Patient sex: M
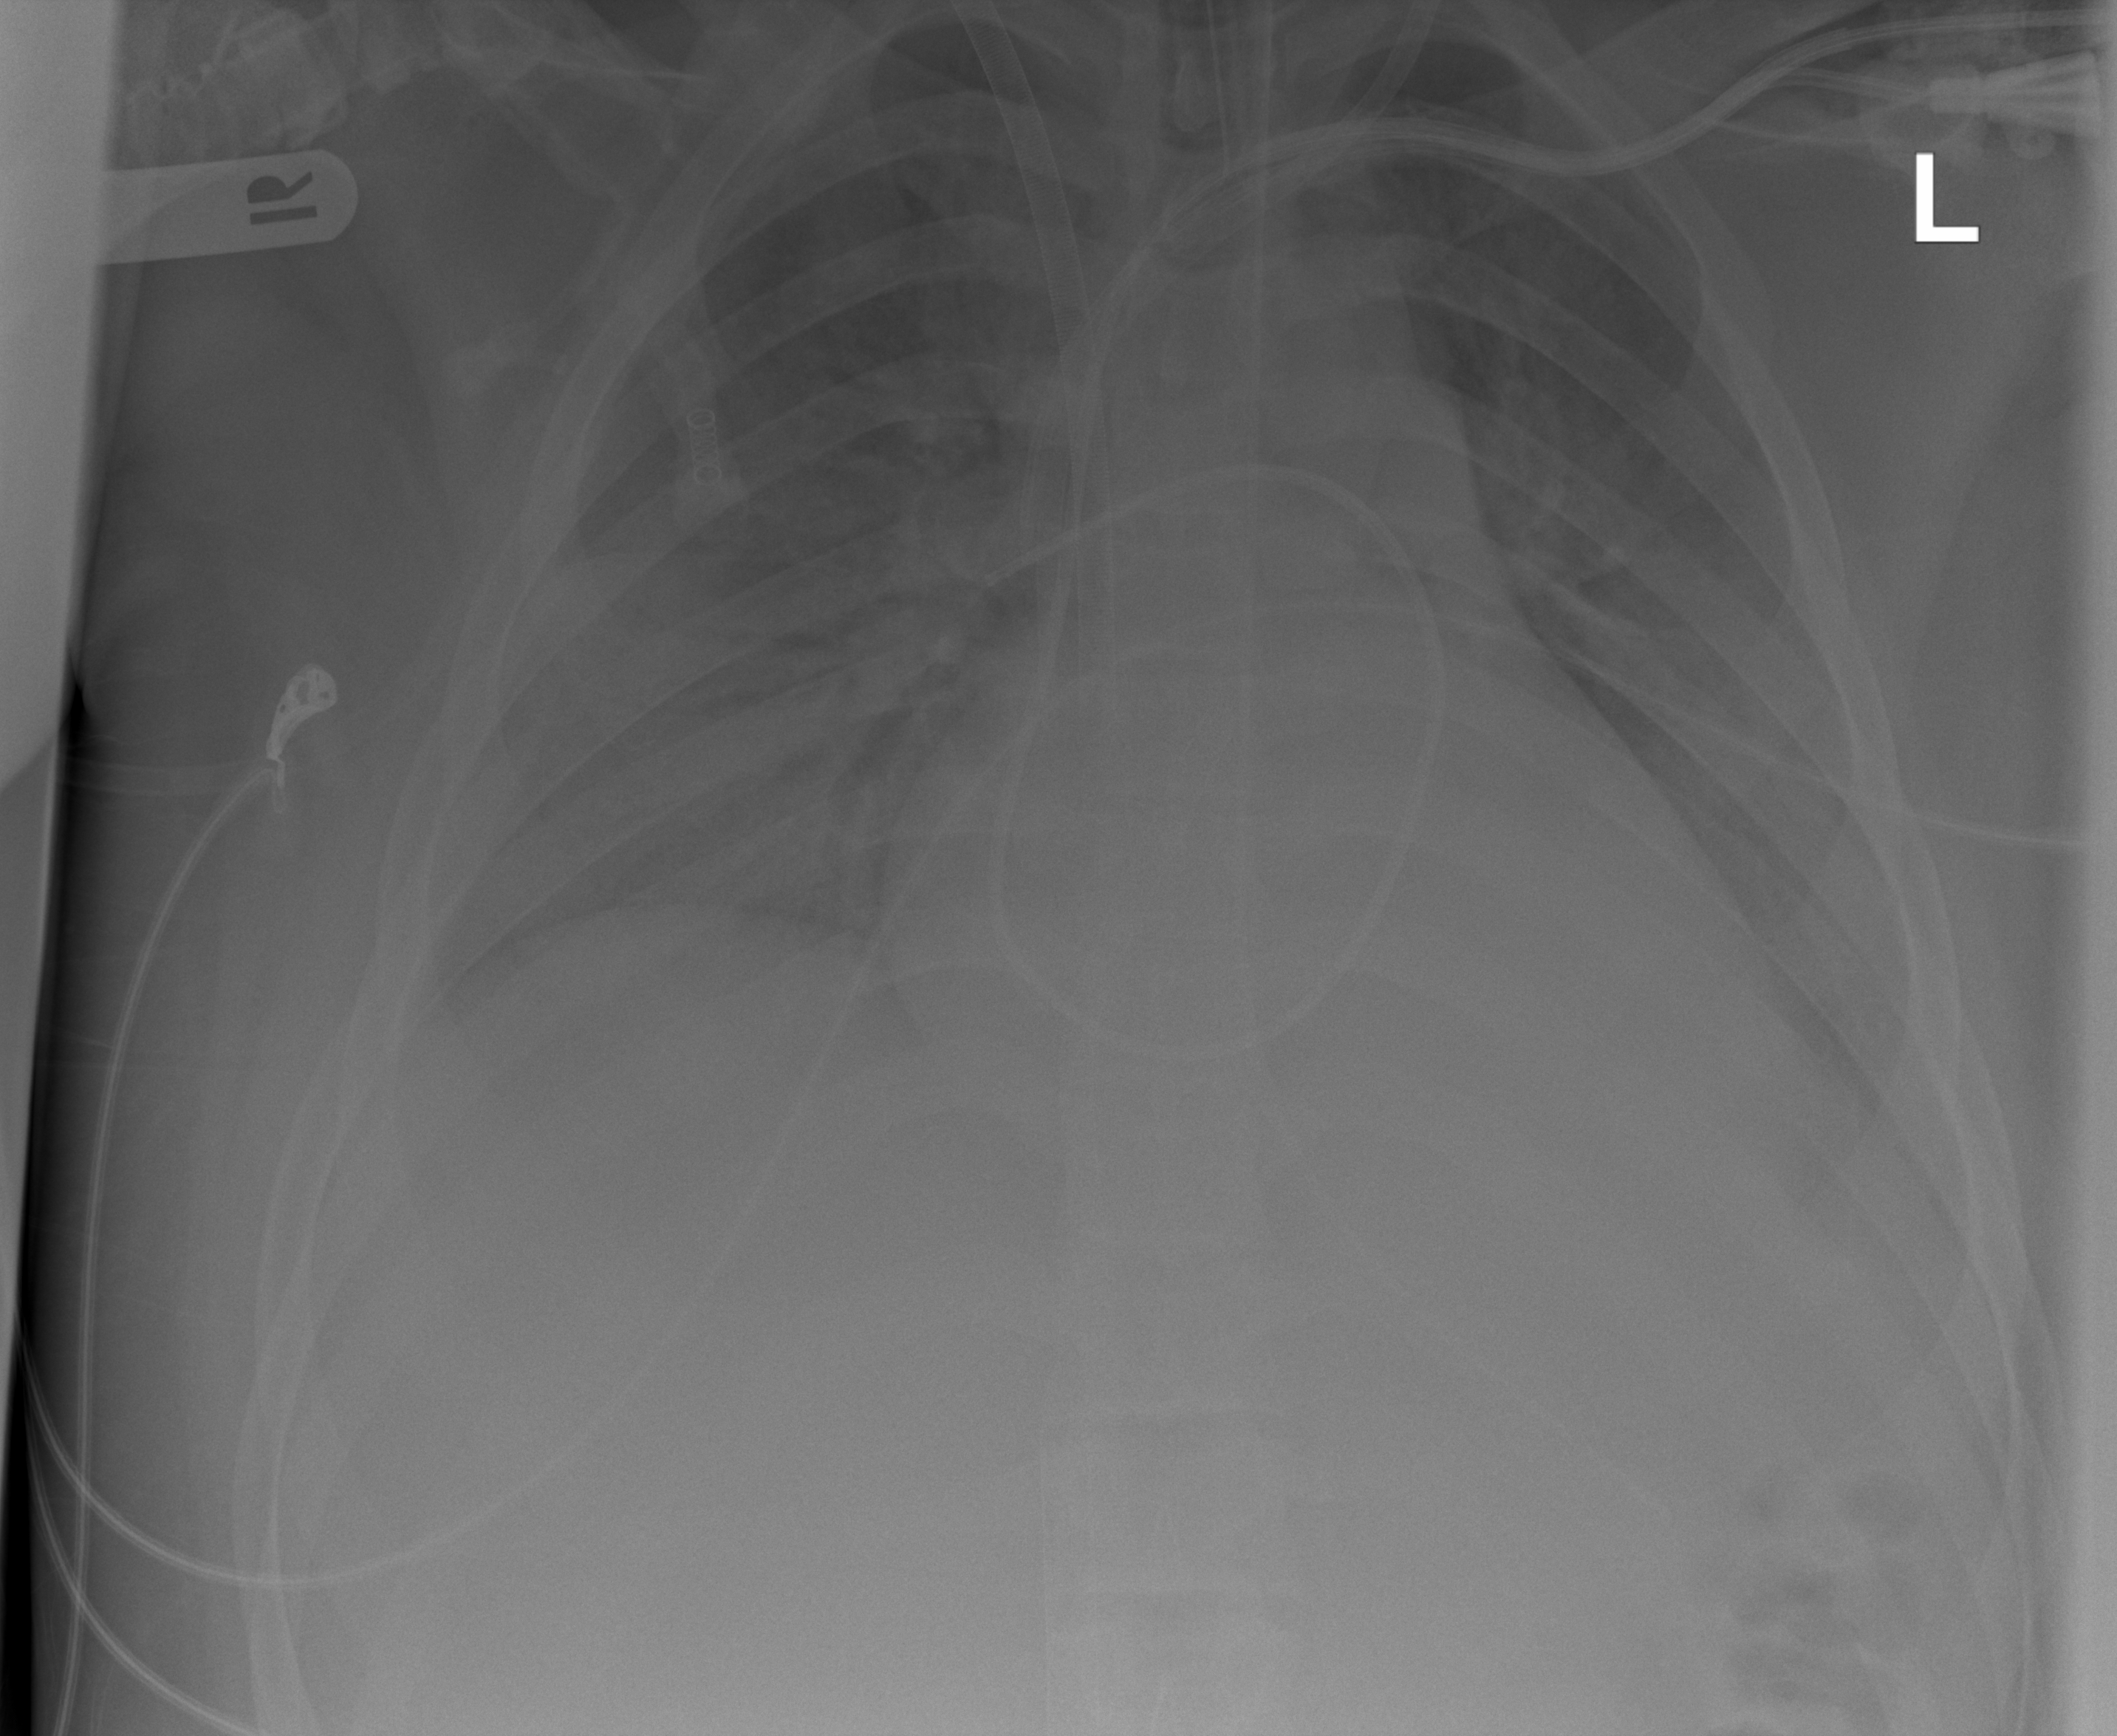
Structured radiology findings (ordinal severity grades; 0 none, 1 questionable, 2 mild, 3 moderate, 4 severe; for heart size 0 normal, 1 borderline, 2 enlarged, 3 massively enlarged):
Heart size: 2
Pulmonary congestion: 2
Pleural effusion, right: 2
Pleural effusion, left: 2
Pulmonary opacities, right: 3
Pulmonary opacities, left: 3
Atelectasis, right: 2
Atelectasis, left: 2